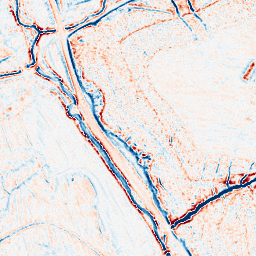
Category: edge_preserving
Decomposition family: bilateral
Decomposition parameters: d: 9
sigma_color: 25
sigma_space: 50
Upsampling method: quartic
Upsampling parameters: scale: 2
Upsampling scale: 2